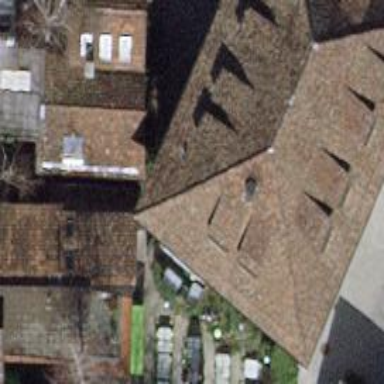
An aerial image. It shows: Building with hipped roof.